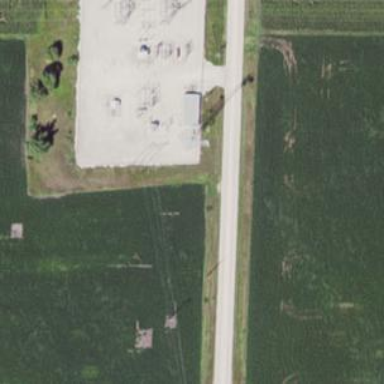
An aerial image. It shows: Outdoor distribution substation.